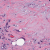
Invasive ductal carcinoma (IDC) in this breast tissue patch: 1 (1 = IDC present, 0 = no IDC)